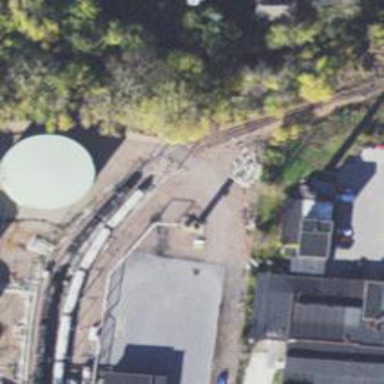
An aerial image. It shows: Railway spur service.